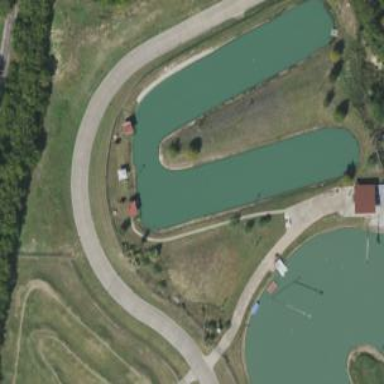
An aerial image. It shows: Pond in hydrous aqua park.